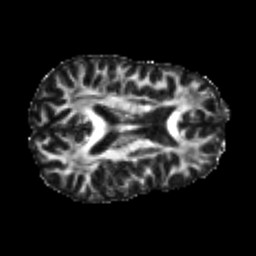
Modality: FA
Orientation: axial
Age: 26
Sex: male
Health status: healthy
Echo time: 0.074 s